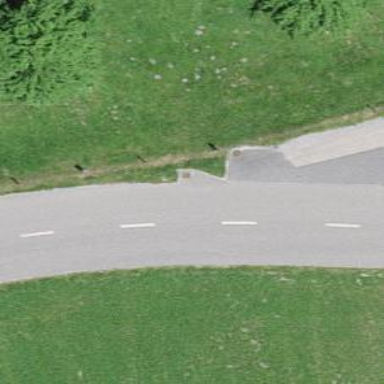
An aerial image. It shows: Well-maintained track road of grade 1.